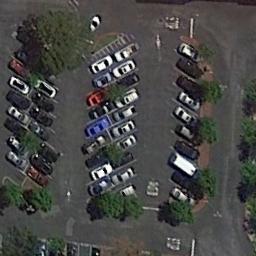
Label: parking_lot